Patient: sex F, age 58
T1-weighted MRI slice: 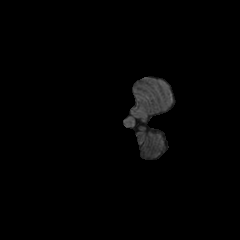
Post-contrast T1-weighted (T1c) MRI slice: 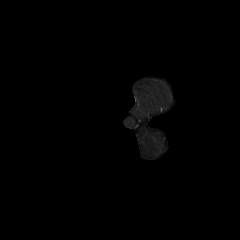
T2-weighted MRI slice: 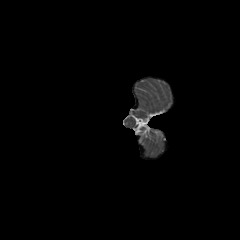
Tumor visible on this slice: no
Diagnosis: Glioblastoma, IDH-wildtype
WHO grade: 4